Question: I have the below query.
I want to join two tables and display the one column in the drop-down list.
The controller code:
'''
// GET: SelectLLD
public ActionResult Index()
{
var sLoginName = Session["LoginName"];
var iLoginId = Session["LoginID"];
if(sLoginName!= null)
{
ViewBag.LoginId = iLoginId;
//Db context object
enterpriseEntities db = new enterpriseEntities();
var lob = from l in db.Lobs
join r in db.Rights
on l.LobID equals r.LobID
//where r.LoginID =
select new
{
l.LobName
};
SelectList list = new SelectList (lob, "lobname");
ViewBag.LobNames = list;
return View();
}
else{
return RedirectToAction("Index", "Login");
}
}
'''
The view Code:
'''
@{
ViewBag.Title = "Index";
}
<h4>Welcome @Session["LoginName"]</h4>
<h4>@ViewBag.LoginId</h4>
<h3>Select LOB</h3>
<div>
@Html.DropDownList("LobNames", "Select a Value")
</div>
<h3>Select Bussiness Date </h3>
'''
The problem is that with the above code I an getting the column name also added with the column value in the drop-down list.
Below is the screen shot
I am getting the out having column name and the value.

I want only the column values to be displayed in the drop-down. For example only the "Sales" value should be displayed.
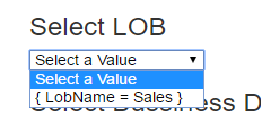
Answer: Could you change the 'SelectList list = new SelectList (lob, "lobname");' code to something like this?
'''
var list = logb.Select(x => new SelectListItem {
Value = x.LobID.ToString(),
Text = x.LobName
}).ToList();
'''
This would mean you have have to add the 'LobId' to original select like so
'''
var lob = from l in db.Lobs
join r in db.Rights
on l.LobID equals r.LobID
//where r.LoginID =
select new
{
LobName = l.LobName,
LobID = L.LobID
};
'''
EDIT: This is assuming you want the LobID value to be passed if you submit the form and not the LobName.